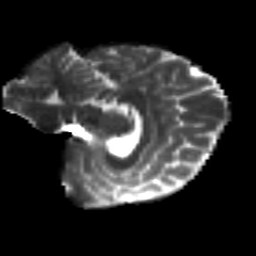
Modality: T2w
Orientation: sagittal
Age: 33
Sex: female
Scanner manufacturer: siemens
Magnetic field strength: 3 T
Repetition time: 8.8 s
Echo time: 0.085 s